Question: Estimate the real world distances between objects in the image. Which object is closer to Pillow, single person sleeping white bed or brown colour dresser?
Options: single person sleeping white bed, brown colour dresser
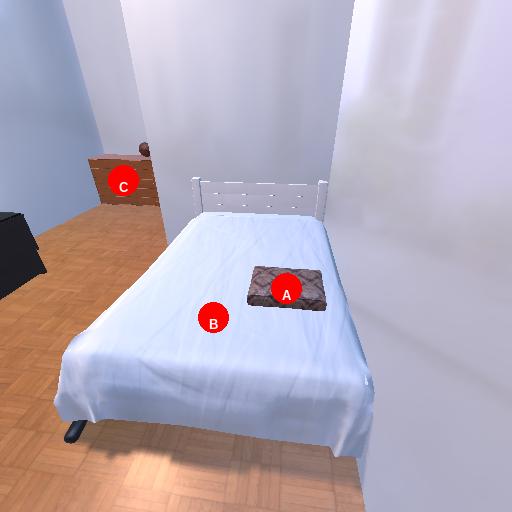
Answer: single person sleeping white bed